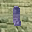
Label: 1